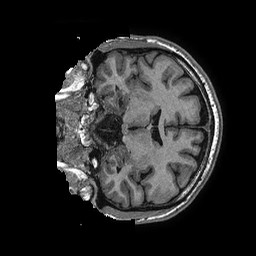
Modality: T1w
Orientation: coronal
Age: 47
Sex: male
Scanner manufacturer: ge
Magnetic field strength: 3 T
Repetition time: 0.006952 s
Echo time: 0.00292 s